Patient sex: F
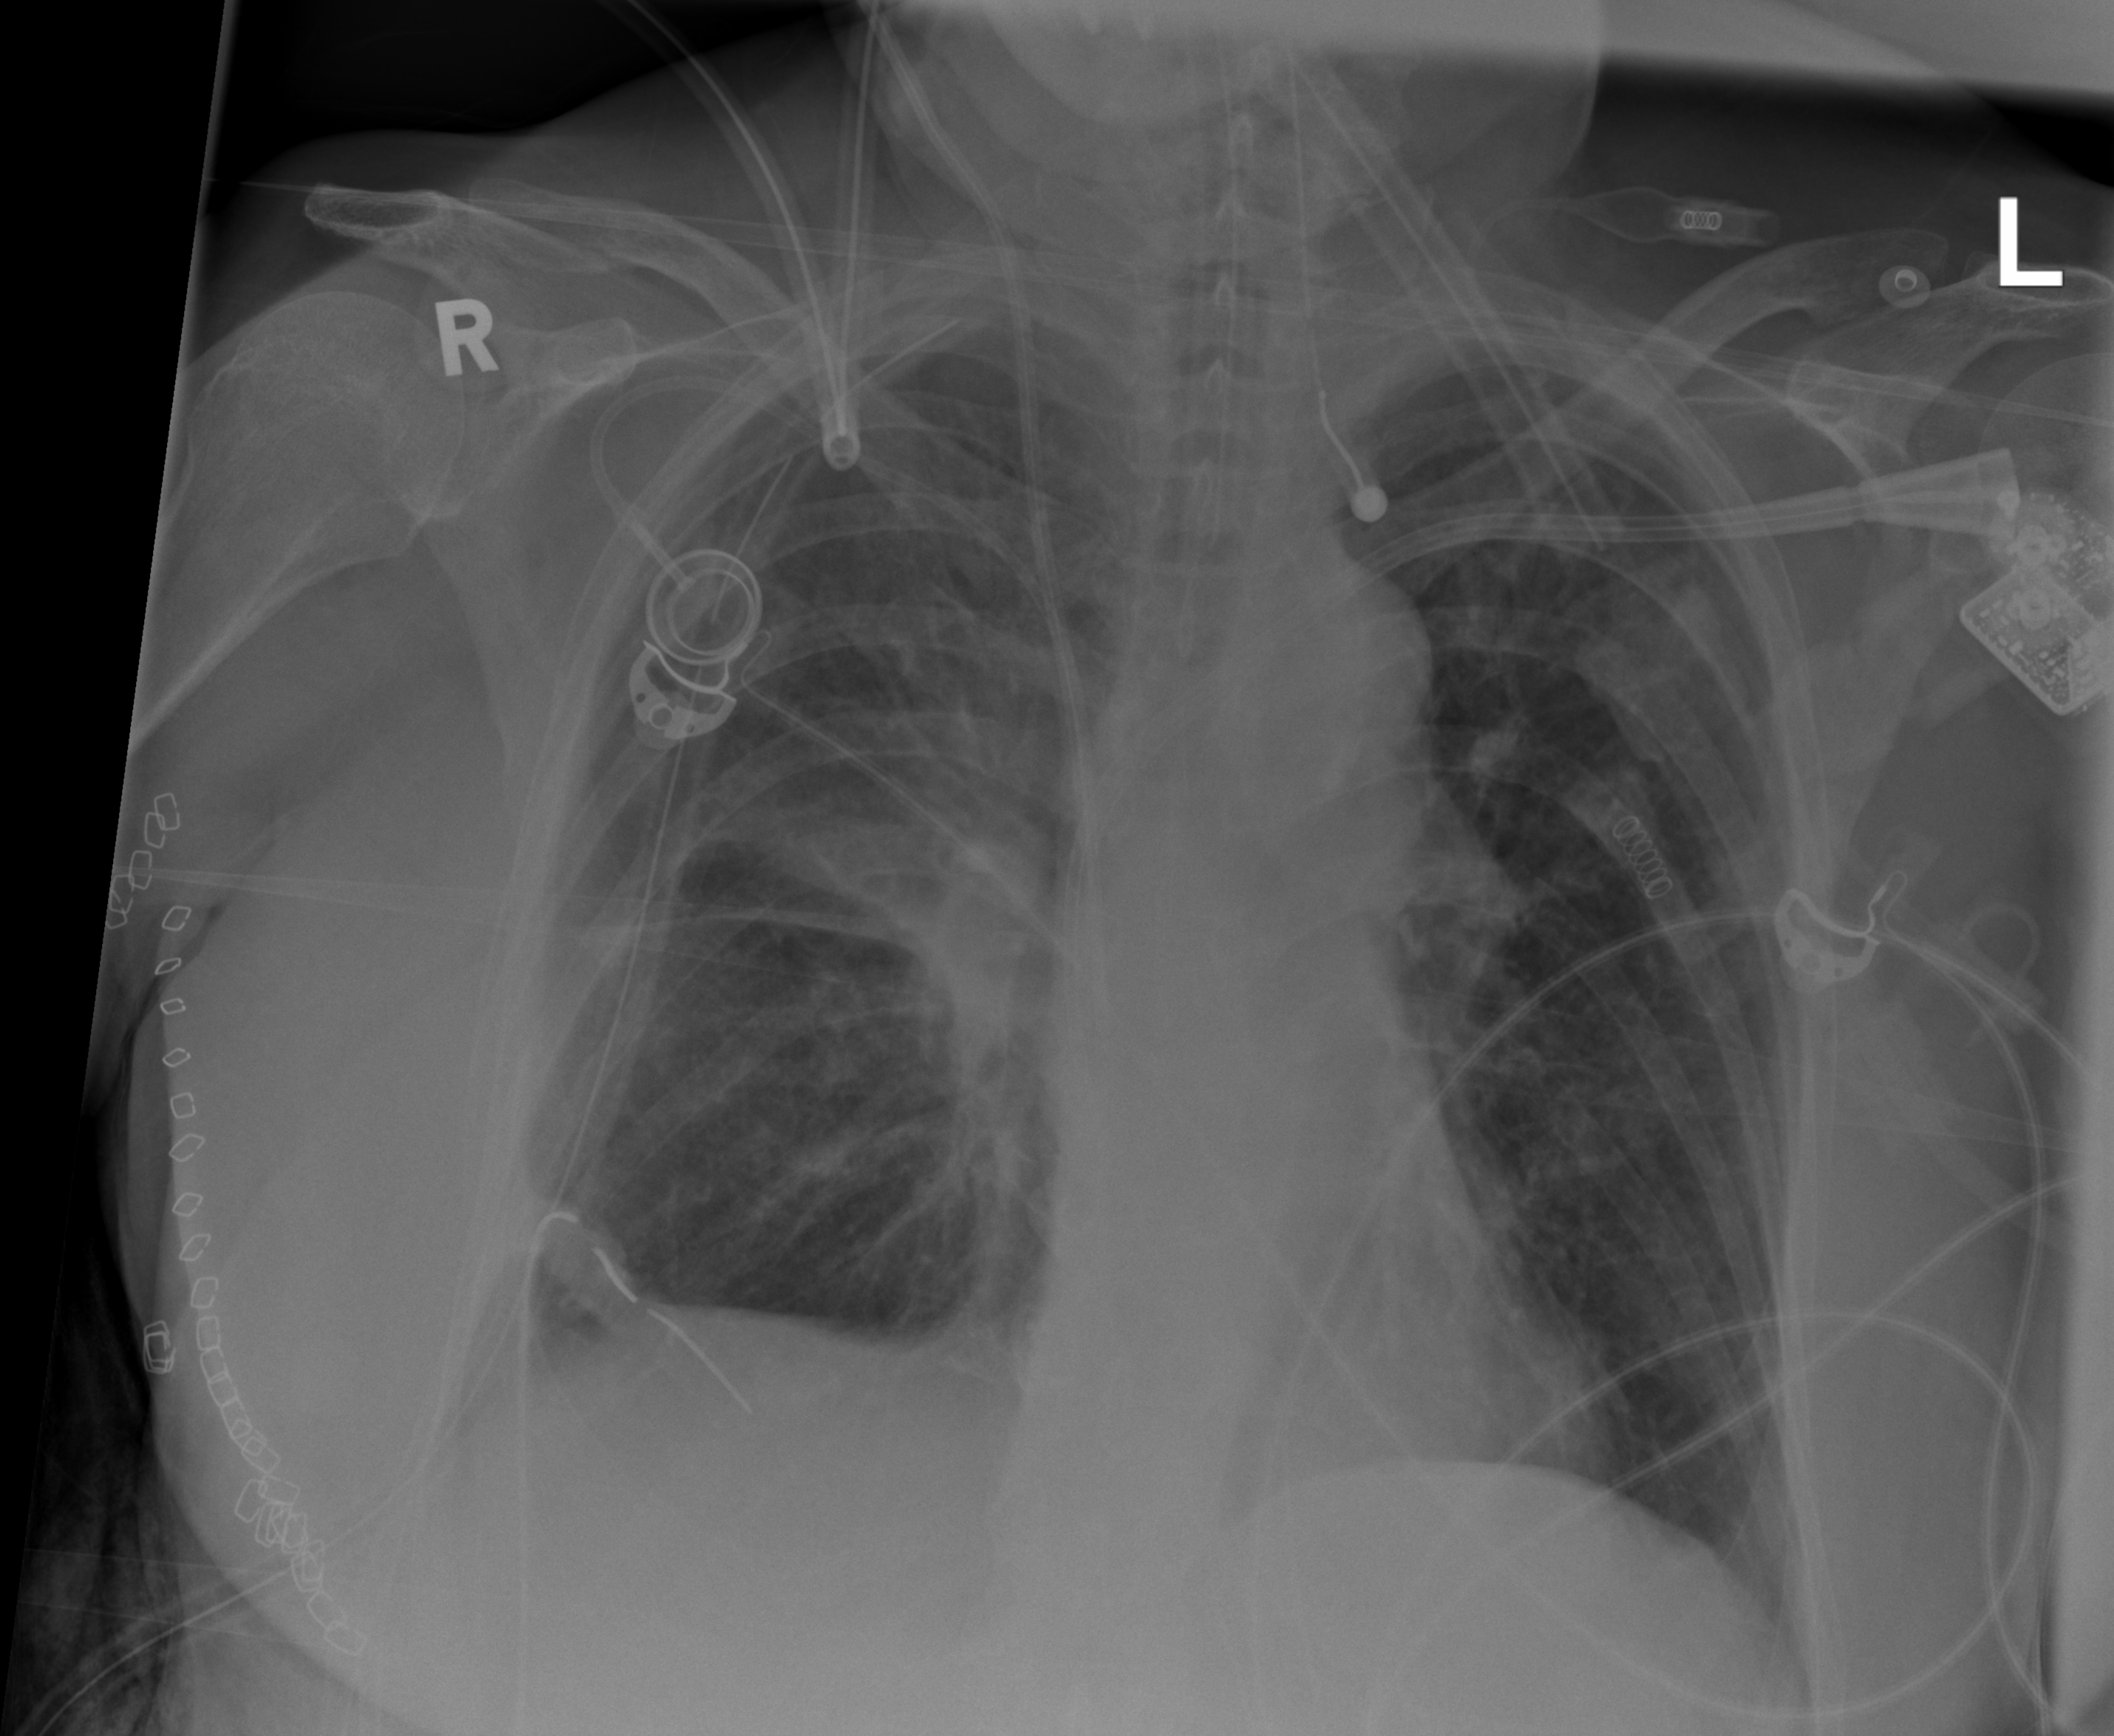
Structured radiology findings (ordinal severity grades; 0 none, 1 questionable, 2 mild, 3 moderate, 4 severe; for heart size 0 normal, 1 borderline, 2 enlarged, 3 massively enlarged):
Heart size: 0
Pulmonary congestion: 0
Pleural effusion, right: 3
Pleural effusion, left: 0
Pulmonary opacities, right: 2
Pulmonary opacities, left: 0
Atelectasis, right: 3
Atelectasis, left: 0